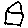
Label: house